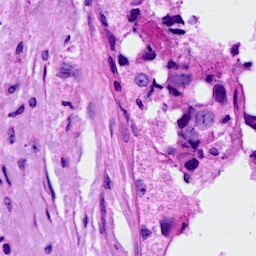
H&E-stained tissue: Breast